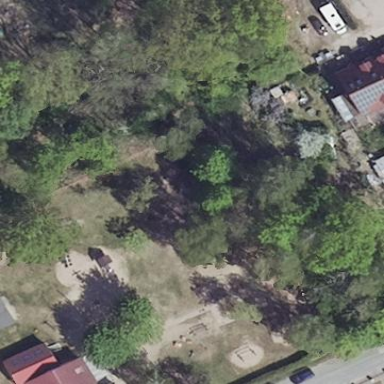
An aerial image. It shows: Kindergarten.